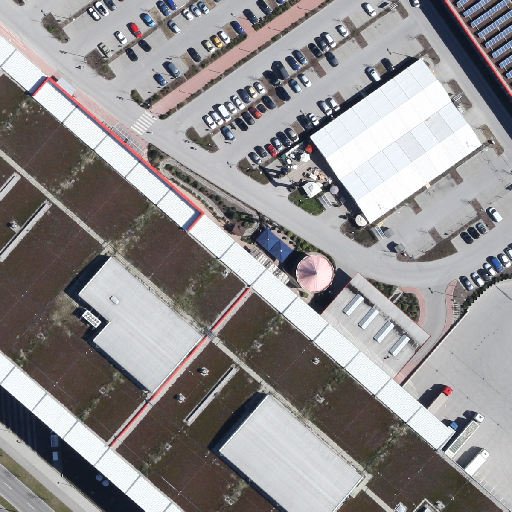
Referring expression: light-duty vehicle in the parking area